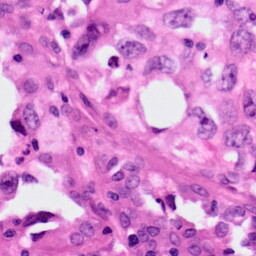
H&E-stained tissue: Lung